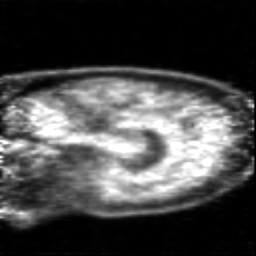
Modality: PET
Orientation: sagittal
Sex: male
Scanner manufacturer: siemens